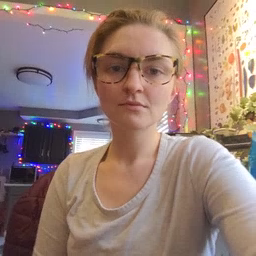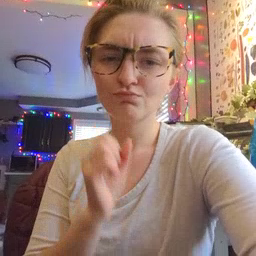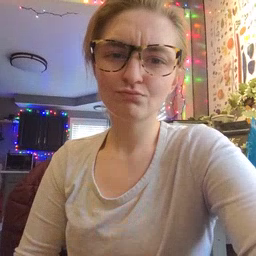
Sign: old